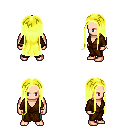
a pixel art fantasy rpg character, male body template, human, light skin, brown robe, teal pants, gold extra-long hairstyle, bracelets, four views (front, back, left, right), 2x2 character sprite sheet, small pixel art, hard edges, no anti-aliasing